Field crop: tomato
Growth stage: 1
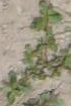
Species: portulaca